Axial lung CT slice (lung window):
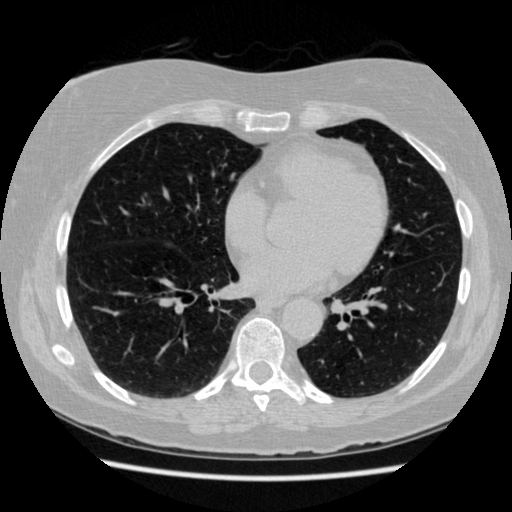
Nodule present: no